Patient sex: M
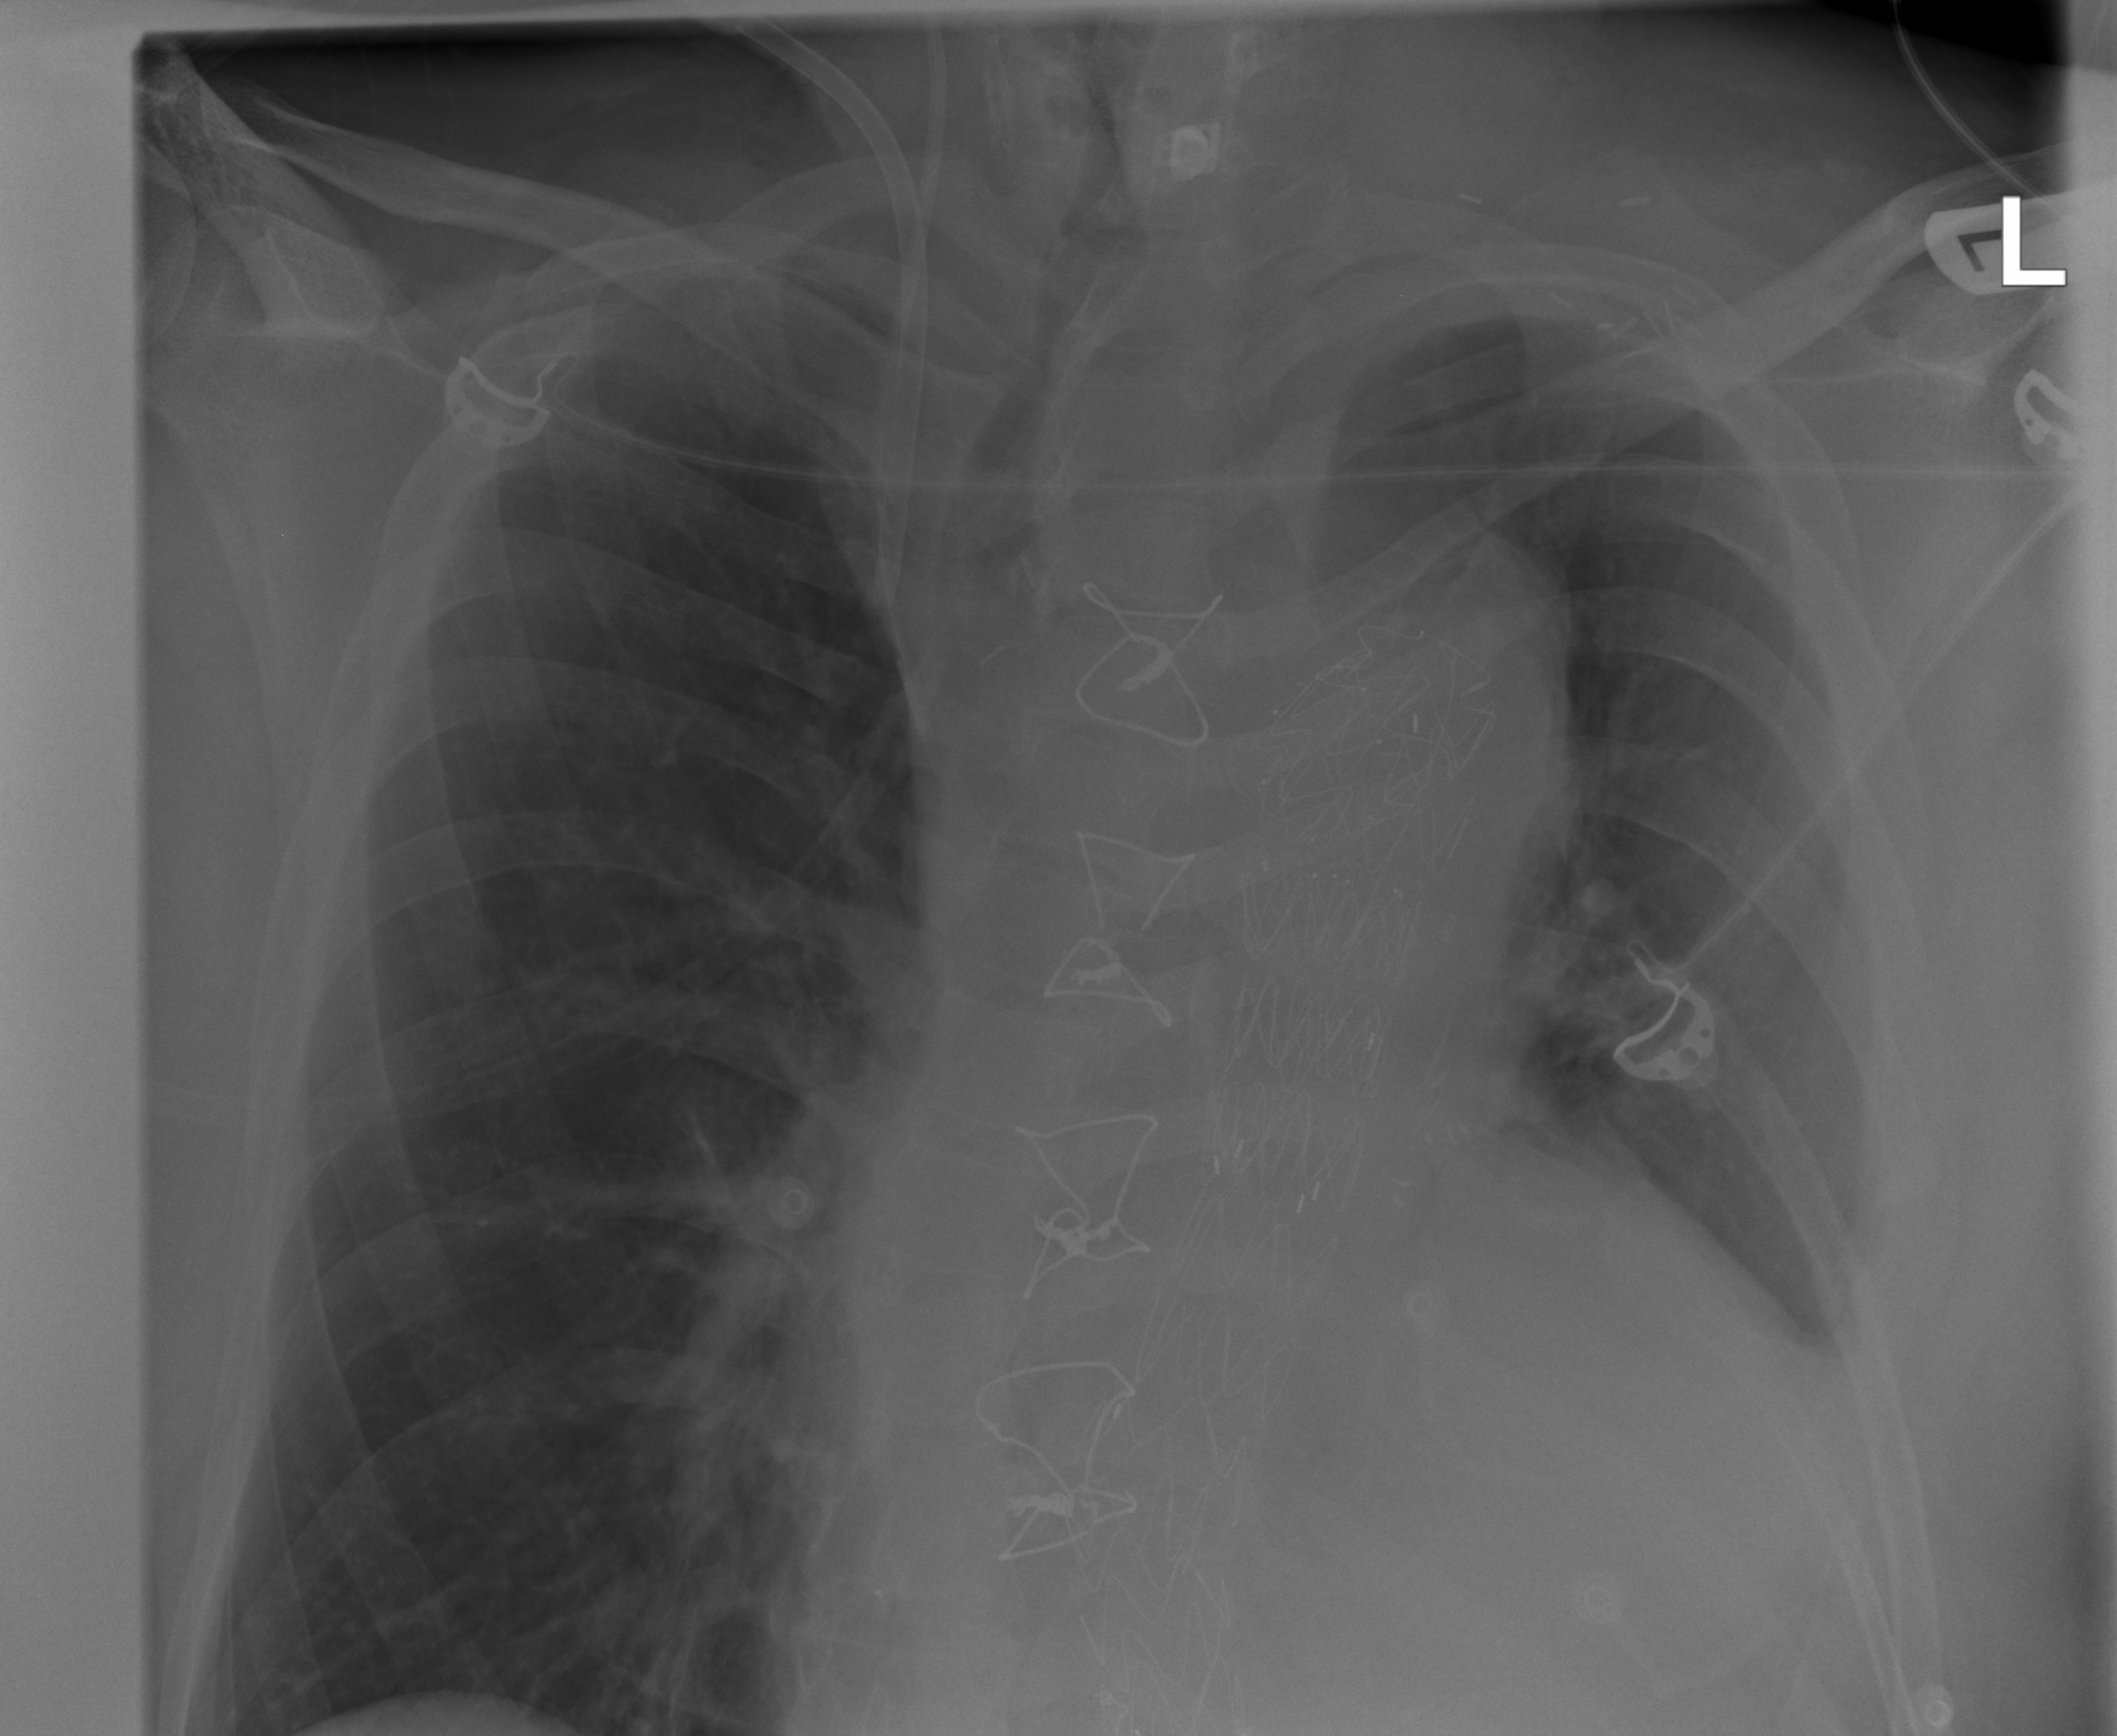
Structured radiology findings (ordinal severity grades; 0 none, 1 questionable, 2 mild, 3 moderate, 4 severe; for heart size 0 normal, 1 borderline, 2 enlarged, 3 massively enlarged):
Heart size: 2
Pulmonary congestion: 0
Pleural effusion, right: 0
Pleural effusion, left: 2
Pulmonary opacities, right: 0
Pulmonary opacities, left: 0
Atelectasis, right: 2
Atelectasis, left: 1